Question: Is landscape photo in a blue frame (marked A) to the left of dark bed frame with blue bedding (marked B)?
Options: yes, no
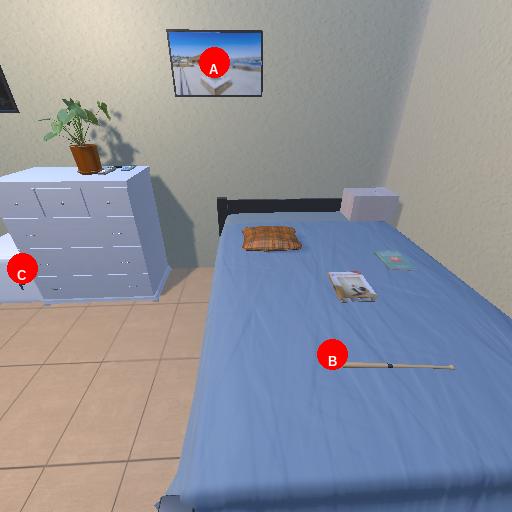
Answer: yes